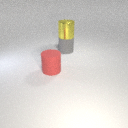
large red rubber cylinder to the left of large gray rubber cylinder